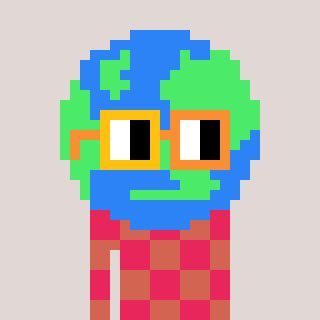
a pixel art character with square yellow and orange glasses, a earth-shaped head and a peachy-colored body on a warm background